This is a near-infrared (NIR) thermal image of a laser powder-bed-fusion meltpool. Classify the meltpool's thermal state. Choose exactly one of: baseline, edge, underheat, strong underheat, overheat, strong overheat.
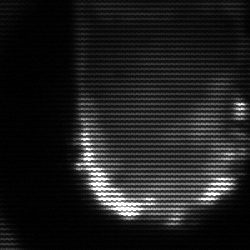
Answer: baseline